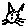
Label: cat